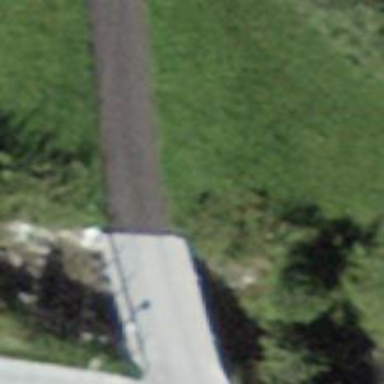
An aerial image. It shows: Unclassified road with bridge.